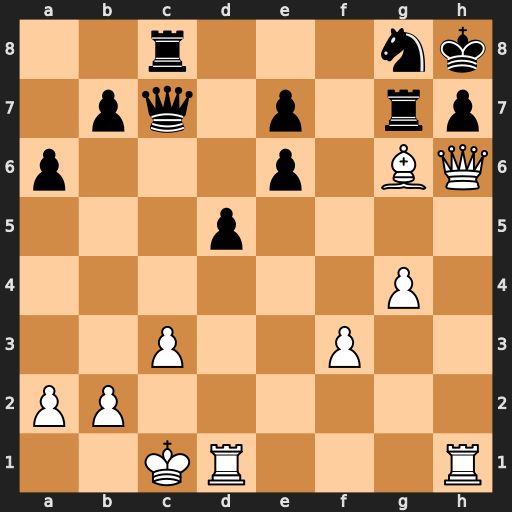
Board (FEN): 2r3nk/1pq1p1rp/p3p1BQ/3p4/6P1/2P2P2/PP6/2KR3R
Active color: w
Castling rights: -
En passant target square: -
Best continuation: Qxh7+ Rxh7 Rxh7#